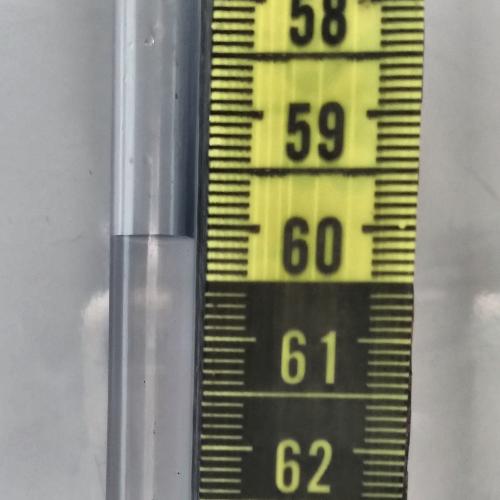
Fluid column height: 60.1 cm